Current action and preconditions to check: path_clear

Your task: For each precondition in the list above, predict whether it will hold at this action.

Consider the current scene as observed from the mobile robot's camera, and analyze the predicted future states of all dynamic agents (e.g., people, animals, vehicles, or any moving entities) within the NEXT SECOND.

IMPORTANT: Only answer "very likely" if you are absolutely certain—based on strong, clear evidence—that a dynamic agent will violate the precondition in the predicted future state. Do NOT answer "very likely" for unlikely, ambiguous, or low-probability risks.

Ask yourself for each precondition: Is there a high probability, with clear and convincing evidence, that the predicted future states of any dynamic agent will interfere with the predicted future state of the currently executing action within the NEXT SECOND, causing that precondition to fail?

Assess the risk level based on these predictions. Use "likely" or "very likely" if motions create a clear risk of interference.

Use "neutral" or "improbable" if agents are nearby but their predicted paths are clearly diverging or non-conflicting.

Failure Risk Categories: "very improbable", "improbable", "neutral", "likely", "very likely"

Answer Format: Output ONLY the probability_of_failure value from these categories: "very improbable", "improbable", "neutral", "likely", "very likely"

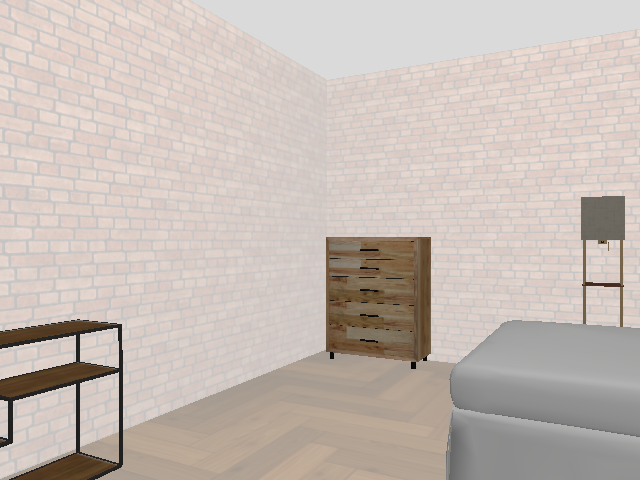

Answer: very improbable